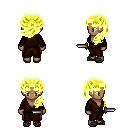
a pixel art fantasy rpg character, female body template, human, dark skin, brown robe, red pants, gold princess hairstyle, gray slippers, dagger, four views (front, back, left, right), 2x2 character sprite sheet, small pixel art, hard edges, no anti-aliasing